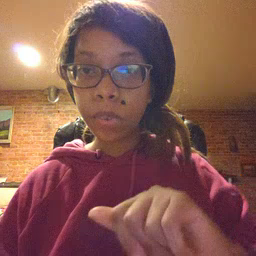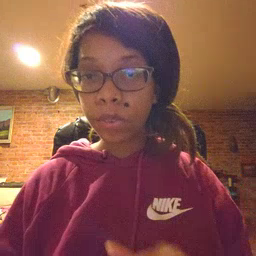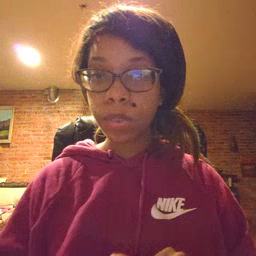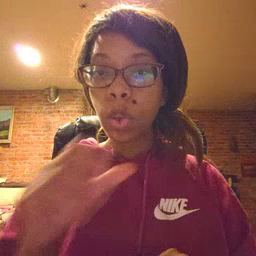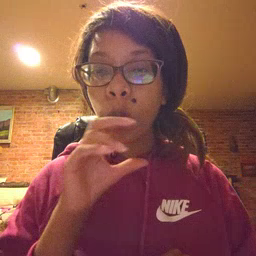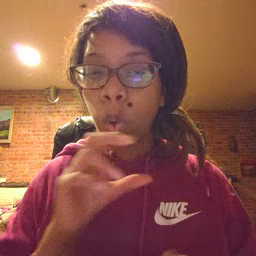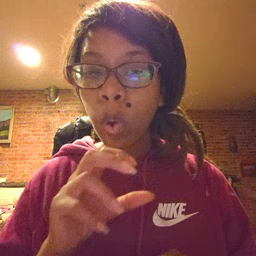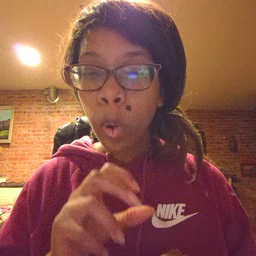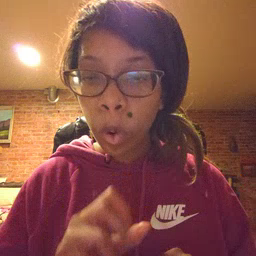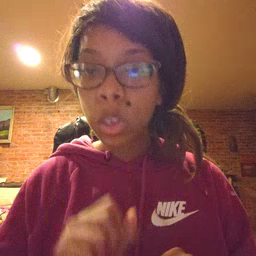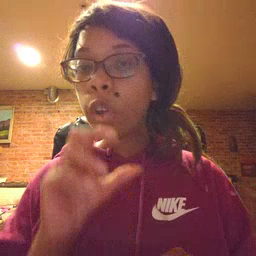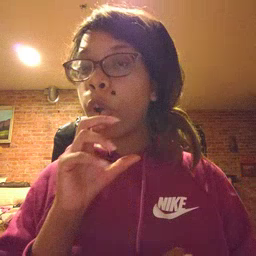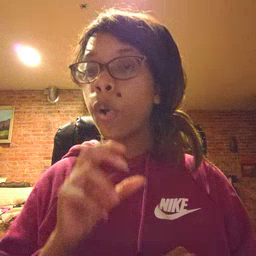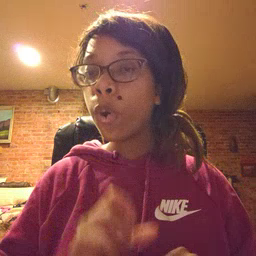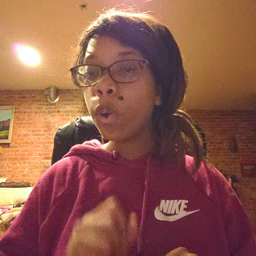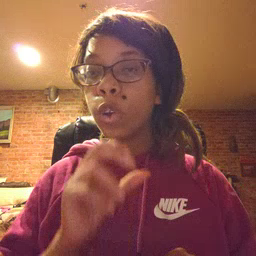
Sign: old